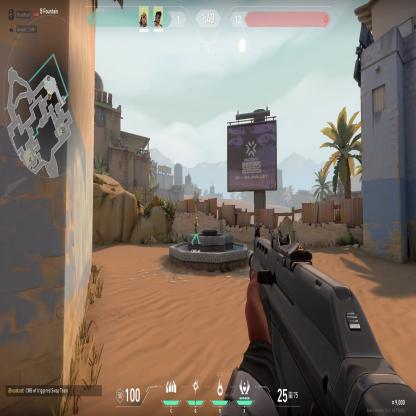
Label: teammate